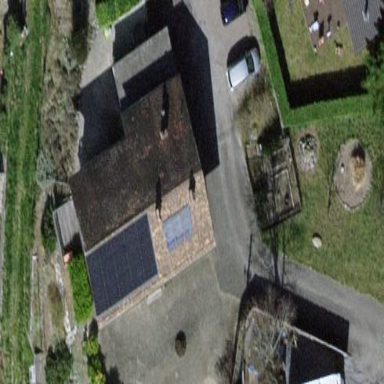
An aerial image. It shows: Simple house.